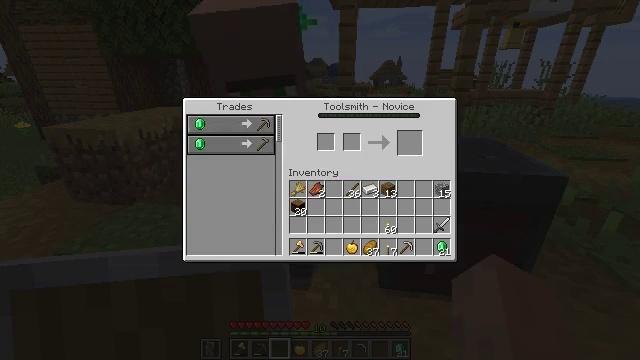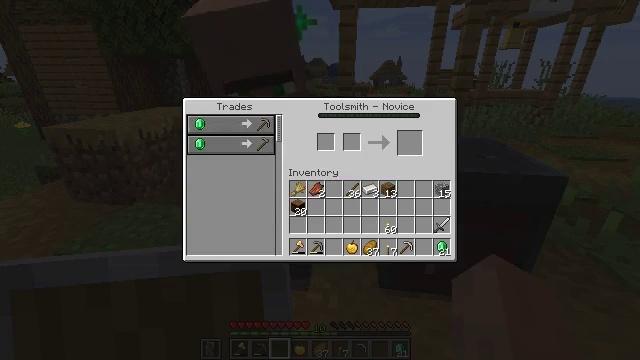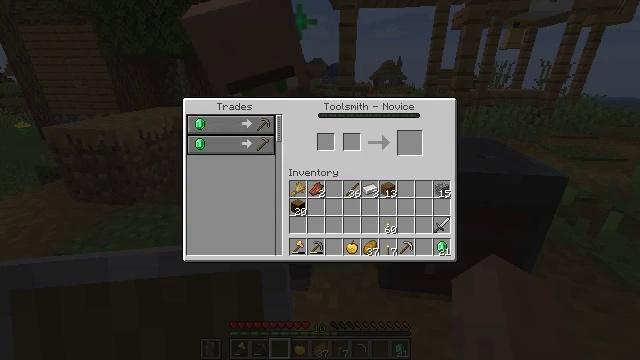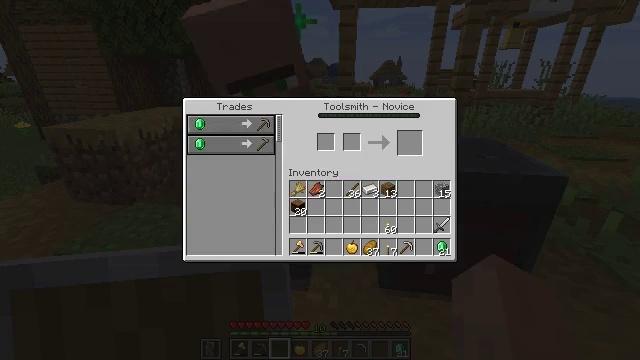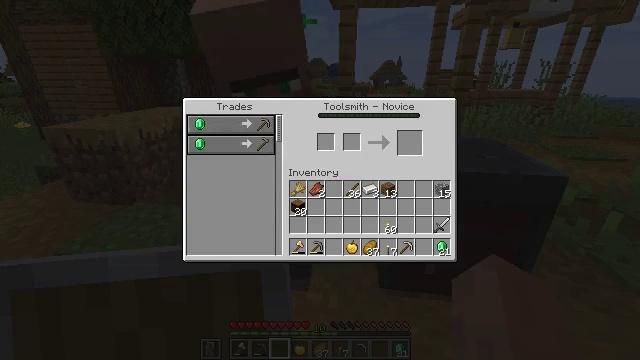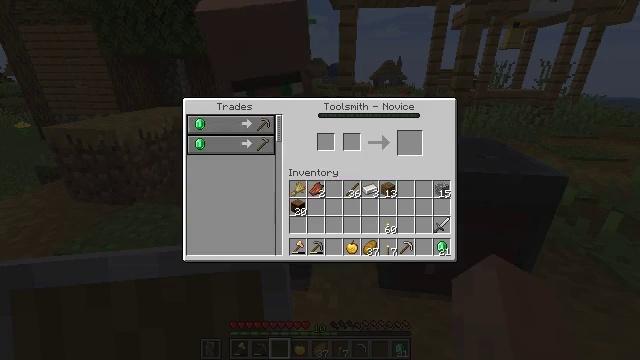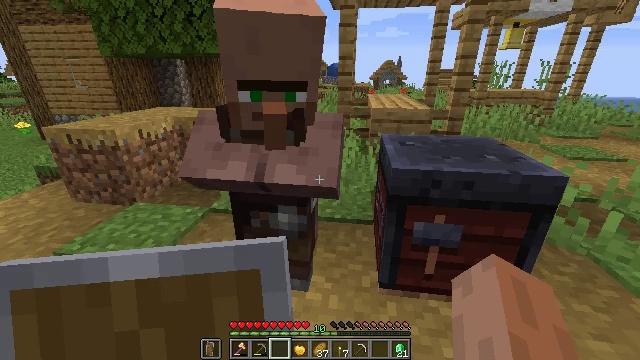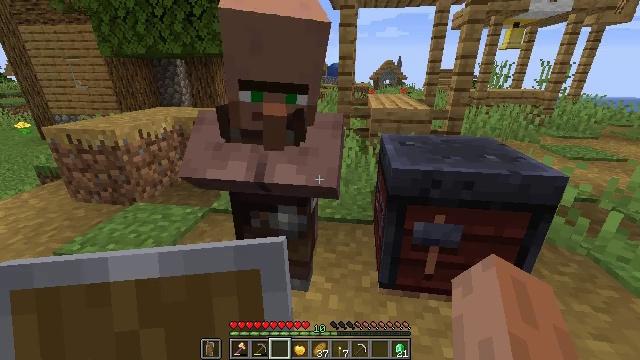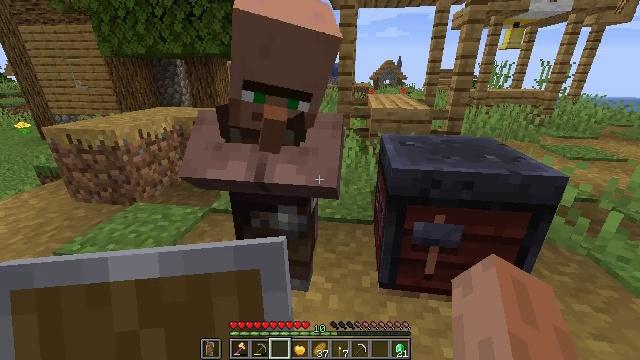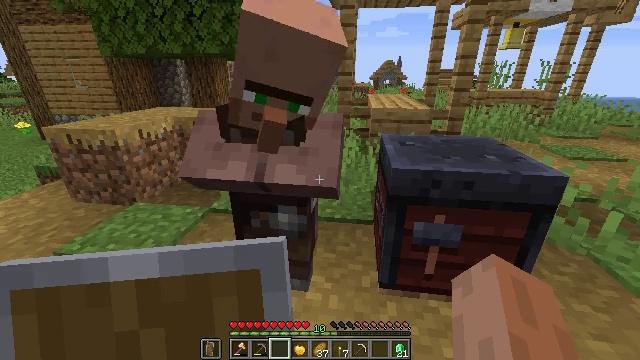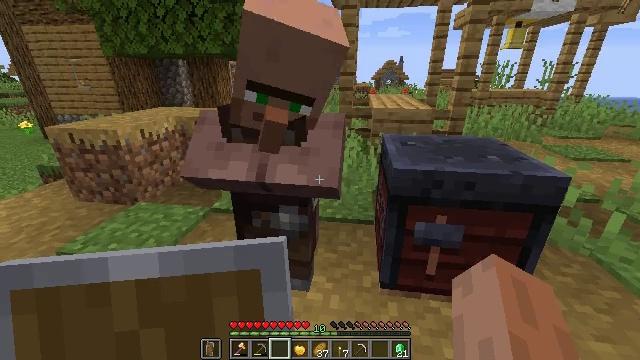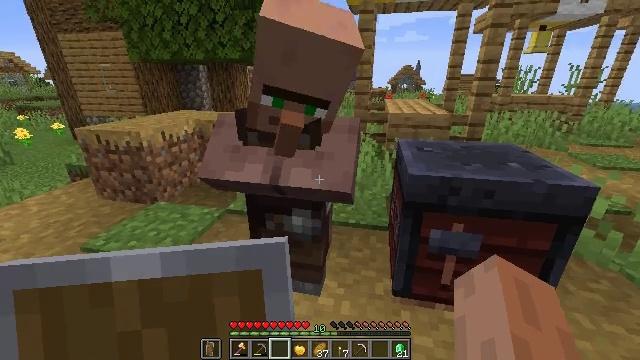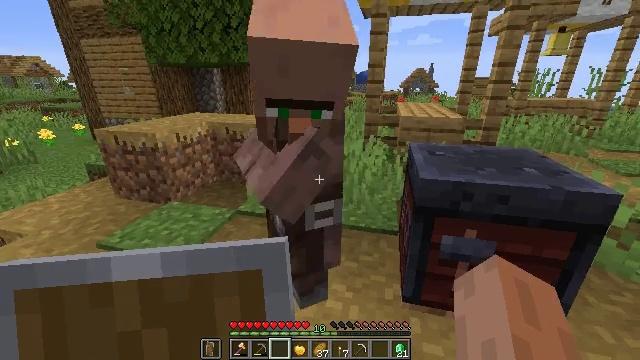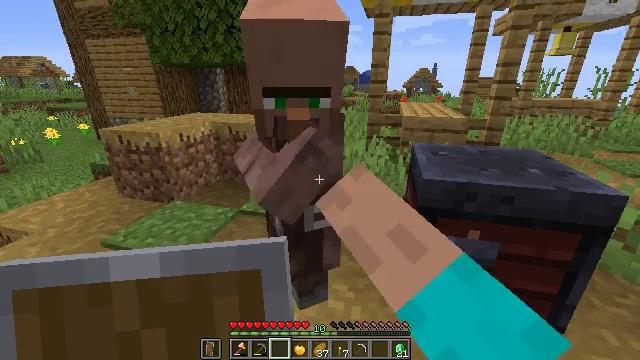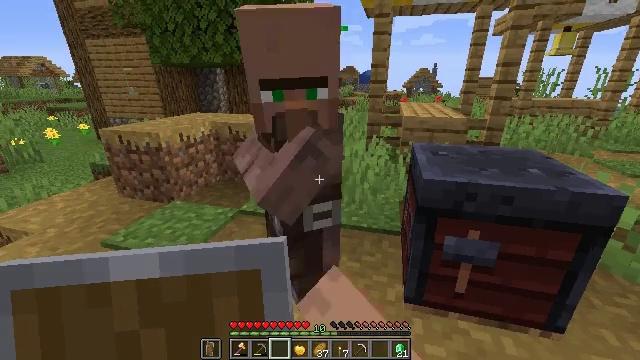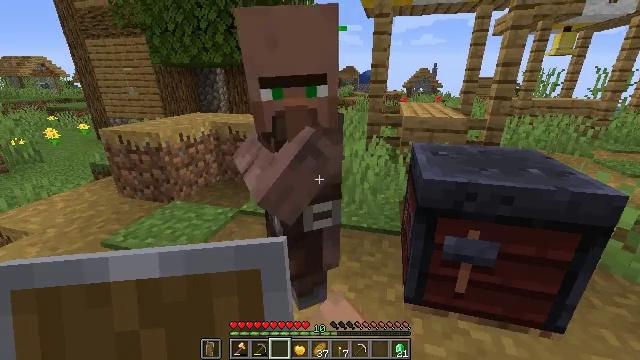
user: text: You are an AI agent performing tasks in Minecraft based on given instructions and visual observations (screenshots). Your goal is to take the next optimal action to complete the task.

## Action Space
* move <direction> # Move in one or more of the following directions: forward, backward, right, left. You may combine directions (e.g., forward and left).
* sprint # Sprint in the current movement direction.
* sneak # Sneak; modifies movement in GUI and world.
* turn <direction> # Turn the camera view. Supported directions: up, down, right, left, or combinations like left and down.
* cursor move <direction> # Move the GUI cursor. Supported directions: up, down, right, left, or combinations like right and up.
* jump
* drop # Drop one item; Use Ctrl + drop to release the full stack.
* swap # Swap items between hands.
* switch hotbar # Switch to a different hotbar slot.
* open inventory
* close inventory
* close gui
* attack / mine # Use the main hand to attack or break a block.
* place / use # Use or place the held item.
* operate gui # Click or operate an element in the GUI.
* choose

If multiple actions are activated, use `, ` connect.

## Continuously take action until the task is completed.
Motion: motion action
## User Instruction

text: Retrieve the smithing table you placed.
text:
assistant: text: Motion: no_op
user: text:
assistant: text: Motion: no_op
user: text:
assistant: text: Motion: no_op
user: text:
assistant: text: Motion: no_op
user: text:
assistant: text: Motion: no_op
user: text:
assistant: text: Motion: no_op
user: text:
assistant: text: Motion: close gui
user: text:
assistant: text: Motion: open inventory
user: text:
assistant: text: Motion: no_op
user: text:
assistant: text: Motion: no_op
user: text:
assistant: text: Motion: turn left
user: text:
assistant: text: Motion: turn left, use / place
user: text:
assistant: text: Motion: use / place
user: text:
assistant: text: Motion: use / place
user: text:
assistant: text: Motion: no_op
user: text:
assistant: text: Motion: no_op
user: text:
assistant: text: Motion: no_op
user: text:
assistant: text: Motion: no_op
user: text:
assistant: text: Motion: no_op
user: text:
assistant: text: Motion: no_op
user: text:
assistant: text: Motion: no_op
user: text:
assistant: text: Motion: close inventory
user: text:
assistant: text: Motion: turn right, close inventory
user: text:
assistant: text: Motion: turn right, close inventory
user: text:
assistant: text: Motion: turn right and down
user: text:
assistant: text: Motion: turn right
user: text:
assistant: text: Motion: no_op
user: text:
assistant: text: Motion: no_op
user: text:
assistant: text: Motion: no_op
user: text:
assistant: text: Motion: no_op